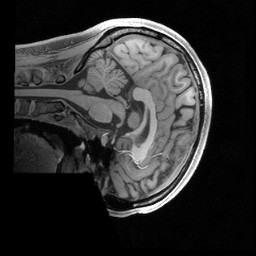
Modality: T1w
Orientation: sagittal
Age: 21
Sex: female
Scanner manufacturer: siemens
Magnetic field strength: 3 T
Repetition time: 2.4 s
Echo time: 0.00224 s